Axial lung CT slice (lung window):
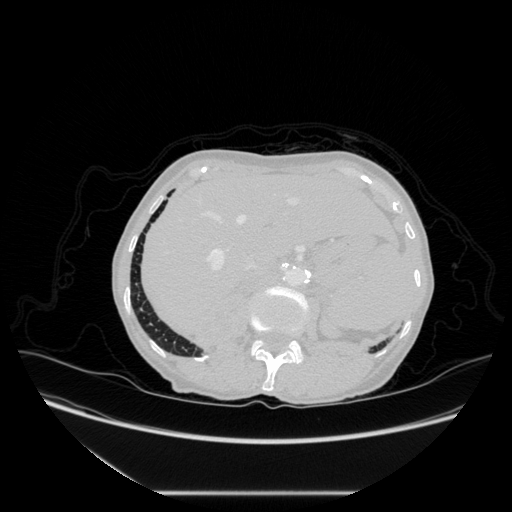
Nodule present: no